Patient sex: F
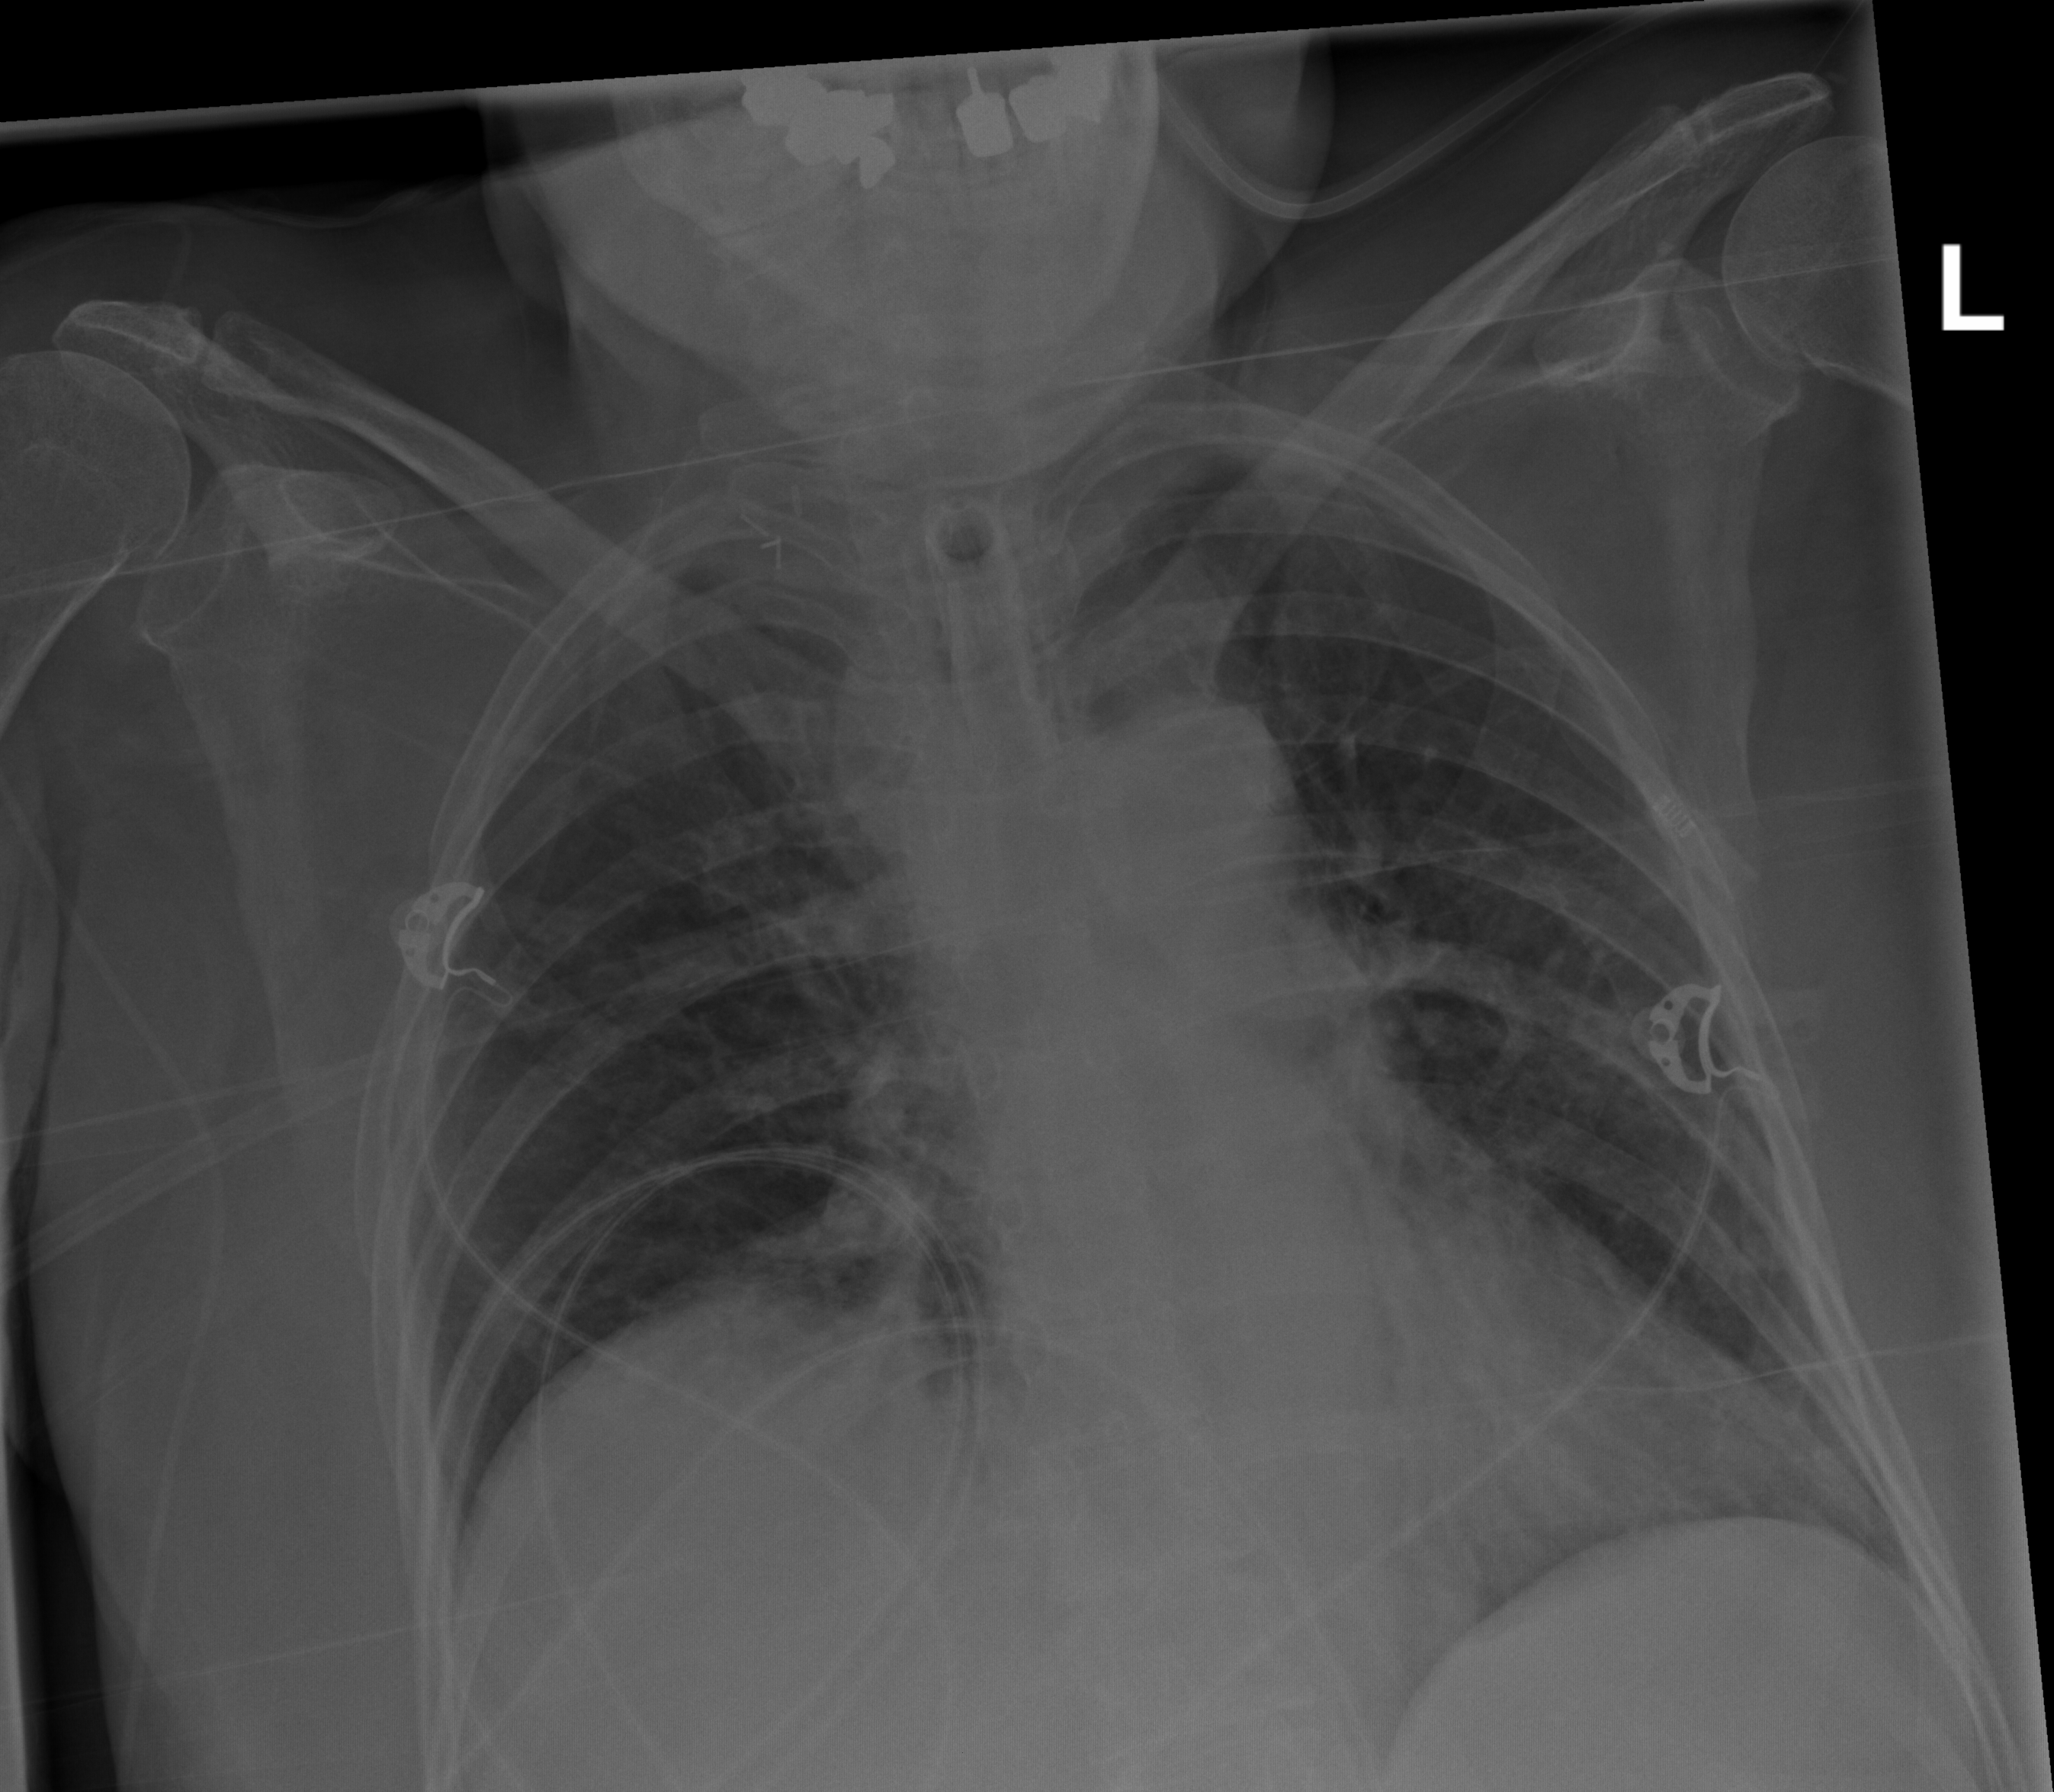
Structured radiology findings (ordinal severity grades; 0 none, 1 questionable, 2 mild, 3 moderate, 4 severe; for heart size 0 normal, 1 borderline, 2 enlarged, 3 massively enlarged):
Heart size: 2
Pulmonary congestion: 0
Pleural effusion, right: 0
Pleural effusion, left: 0
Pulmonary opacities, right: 0
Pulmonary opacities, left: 0
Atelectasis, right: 2
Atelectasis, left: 0